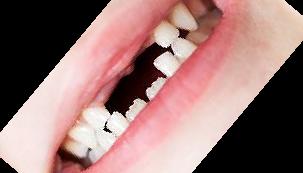
Condition: hypodontia